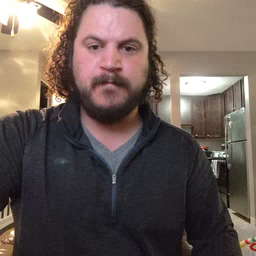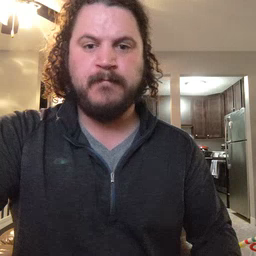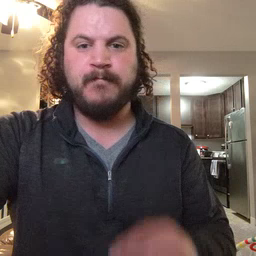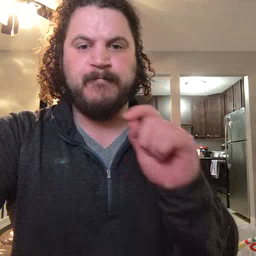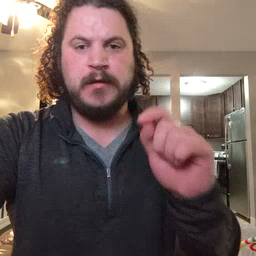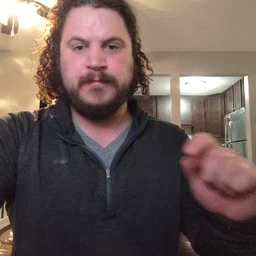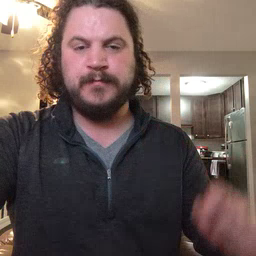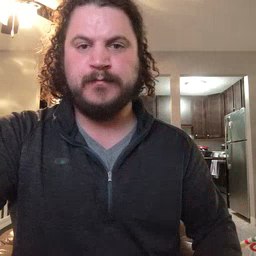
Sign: pen